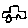
Label: car